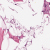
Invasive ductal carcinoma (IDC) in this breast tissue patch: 0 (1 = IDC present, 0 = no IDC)